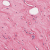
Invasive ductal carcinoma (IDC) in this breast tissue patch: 0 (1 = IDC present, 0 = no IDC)